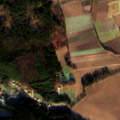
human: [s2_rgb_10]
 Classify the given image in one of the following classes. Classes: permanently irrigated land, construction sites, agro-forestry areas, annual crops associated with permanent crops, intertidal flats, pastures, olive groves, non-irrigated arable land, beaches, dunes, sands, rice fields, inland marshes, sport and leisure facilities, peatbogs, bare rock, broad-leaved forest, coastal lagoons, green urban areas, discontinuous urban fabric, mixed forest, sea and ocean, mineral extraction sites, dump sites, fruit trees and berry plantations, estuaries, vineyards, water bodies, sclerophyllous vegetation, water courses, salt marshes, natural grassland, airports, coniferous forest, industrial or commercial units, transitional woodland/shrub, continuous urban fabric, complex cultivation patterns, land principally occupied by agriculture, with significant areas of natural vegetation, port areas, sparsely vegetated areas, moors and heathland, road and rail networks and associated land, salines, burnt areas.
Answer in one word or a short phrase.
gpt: discontinuous urban fabric, non-irrigated arable land, land principally occupied by agriculture, with significant areas of natural vegetation, coniferous forest, mixed forest